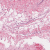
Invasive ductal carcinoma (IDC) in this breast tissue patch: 0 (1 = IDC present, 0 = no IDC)